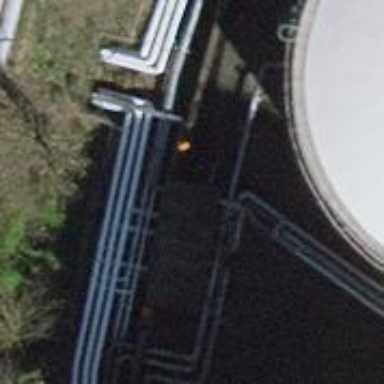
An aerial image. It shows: Pipeline structure is shown.